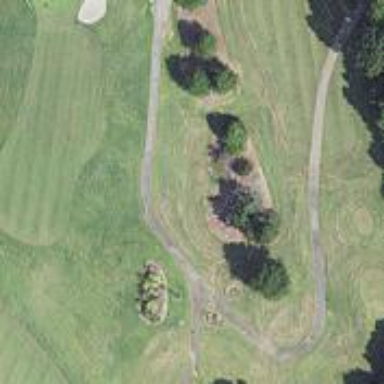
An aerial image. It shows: Path for both roads and golfers.